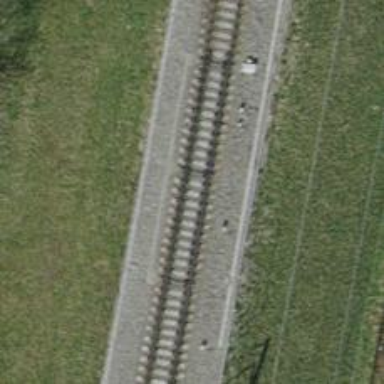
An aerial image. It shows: Railway switch.